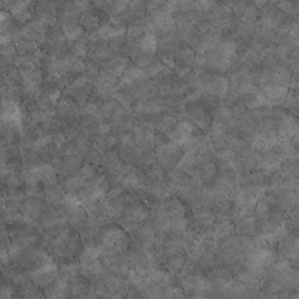
Label: non_frost